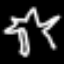
Label: palm tree